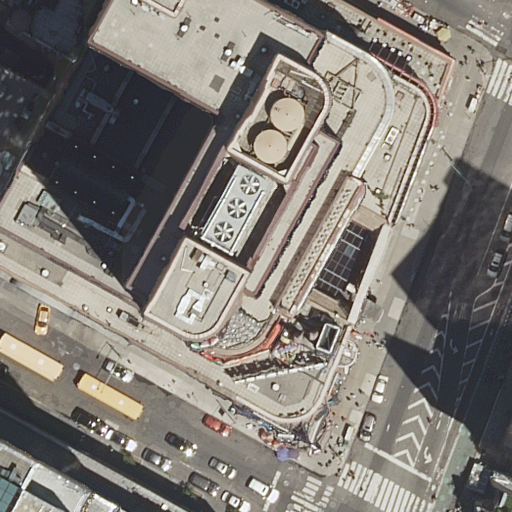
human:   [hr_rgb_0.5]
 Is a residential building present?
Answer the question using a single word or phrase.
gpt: yes

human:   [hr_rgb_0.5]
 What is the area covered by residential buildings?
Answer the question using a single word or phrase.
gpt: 702m2

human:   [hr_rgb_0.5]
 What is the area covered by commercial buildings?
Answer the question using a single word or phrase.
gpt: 1088m2

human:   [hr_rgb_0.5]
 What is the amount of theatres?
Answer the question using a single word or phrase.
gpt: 1

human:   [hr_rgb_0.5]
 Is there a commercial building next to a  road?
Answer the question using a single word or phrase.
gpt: yes

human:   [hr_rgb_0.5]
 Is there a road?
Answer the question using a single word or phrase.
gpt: yes

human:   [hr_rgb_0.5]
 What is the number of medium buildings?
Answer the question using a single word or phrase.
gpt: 2

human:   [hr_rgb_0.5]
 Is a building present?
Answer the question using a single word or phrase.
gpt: yes

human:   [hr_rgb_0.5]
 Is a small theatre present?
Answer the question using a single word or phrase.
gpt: no

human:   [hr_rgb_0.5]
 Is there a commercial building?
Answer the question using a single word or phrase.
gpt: yes

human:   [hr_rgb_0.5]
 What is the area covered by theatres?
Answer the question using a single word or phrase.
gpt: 1069m2

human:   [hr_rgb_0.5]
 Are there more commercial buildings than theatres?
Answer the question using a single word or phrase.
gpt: yes

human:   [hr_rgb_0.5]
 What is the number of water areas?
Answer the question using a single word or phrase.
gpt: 0

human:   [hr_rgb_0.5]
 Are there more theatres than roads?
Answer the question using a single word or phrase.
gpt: no

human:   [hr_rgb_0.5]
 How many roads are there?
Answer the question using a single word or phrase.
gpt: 6

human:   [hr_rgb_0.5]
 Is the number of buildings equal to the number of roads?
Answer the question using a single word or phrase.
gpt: yes

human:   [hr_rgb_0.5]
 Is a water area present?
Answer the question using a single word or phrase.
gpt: no

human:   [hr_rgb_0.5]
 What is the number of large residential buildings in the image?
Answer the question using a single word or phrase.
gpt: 0

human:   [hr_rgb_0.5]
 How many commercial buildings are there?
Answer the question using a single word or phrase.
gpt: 2

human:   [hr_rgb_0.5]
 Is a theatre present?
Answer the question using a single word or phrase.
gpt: yes

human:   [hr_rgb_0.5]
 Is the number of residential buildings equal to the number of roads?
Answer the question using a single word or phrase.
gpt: no

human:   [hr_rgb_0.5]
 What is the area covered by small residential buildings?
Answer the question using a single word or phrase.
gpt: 44m2

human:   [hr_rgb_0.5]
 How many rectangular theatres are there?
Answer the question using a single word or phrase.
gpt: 1

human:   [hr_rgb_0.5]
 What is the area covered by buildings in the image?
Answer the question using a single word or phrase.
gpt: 2860m2

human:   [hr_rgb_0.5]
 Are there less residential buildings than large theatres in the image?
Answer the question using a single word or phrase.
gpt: no

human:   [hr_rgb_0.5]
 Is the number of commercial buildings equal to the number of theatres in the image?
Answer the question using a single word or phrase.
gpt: no

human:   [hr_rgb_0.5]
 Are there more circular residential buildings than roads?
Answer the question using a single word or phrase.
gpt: no

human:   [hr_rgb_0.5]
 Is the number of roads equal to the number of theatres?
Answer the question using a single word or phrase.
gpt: no

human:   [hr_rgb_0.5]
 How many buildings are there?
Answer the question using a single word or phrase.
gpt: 6

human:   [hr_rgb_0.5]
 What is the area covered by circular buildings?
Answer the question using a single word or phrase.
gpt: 0m2

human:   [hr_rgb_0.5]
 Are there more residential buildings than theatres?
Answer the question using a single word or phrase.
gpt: yes

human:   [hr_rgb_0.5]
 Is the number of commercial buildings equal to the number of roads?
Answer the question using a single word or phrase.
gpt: no

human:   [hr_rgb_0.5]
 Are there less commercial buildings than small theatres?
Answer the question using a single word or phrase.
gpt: no

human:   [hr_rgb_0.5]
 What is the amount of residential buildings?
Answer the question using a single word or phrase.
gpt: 3

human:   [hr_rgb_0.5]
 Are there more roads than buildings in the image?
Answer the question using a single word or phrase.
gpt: no

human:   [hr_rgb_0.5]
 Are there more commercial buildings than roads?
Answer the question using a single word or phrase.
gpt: no

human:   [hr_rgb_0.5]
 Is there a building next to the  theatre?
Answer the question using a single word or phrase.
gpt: yes

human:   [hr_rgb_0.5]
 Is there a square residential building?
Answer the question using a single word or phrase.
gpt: no

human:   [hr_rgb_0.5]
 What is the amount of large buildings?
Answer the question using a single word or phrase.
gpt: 2

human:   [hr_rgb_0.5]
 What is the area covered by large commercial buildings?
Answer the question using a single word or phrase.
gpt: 1070m2

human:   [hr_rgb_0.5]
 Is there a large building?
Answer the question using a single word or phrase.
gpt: yes

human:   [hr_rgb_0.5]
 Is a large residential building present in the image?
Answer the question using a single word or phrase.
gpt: no

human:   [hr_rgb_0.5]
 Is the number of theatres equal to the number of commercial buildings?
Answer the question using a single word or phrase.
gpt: no

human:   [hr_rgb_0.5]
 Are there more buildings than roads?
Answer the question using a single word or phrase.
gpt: no

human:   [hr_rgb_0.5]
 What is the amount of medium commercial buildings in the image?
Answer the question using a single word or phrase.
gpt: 0

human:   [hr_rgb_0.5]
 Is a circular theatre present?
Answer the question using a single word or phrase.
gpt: no

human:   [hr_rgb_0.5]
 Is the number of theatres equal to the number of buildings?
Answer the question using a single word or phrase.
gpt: no

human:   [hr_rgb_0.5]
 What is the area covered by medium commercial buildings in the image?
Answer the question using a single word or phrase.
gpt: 0m2

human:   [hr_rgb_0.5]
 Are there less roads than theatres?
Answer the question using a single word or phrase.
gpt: no

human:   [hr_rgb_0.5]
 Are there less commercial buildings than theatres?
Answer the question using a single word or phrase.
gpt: no

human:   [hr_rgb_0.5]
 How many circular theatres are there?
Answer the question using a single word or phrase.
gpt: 0

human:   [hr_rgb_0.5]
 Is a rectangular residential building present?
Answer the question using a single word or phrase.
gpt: yes

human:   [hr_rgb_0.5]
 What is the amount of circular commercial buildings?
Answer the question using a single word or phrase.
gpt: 0

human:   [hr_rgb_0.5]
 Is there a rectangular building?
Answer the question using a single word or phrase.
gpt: yes

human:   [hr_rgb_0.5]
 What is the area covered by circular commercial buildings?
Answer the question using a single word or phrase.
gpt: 0m2

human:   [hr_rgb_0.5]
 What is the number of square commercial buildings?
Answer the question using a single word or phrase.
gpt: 0

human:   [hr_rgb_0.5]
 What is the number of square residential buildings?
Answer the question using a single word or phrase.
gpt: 0

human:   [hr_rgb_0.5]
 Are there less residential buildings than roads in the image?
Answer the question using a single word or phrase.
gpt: yes

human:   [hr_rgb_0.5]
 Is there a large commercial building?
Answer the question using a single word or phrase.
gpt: yes

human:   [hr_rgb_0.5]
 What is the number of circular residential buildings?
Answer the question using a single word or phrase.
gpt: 0

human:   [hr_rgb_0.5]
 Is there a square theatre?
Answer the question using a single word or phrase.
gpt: no

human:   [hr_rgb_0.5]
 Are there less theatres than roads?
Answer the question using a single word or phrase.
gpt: yes

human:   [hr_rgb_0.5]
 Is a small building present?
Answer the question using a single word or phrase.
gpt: yes

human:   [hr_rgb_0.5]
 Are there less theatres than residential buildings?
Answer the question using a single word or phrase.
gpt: yes